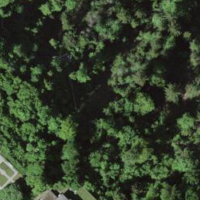
EUNIS habitat code: 44
Species observed at this site:
Acronicta psi
Corylus avellana
Milvus milvus